Field crop: maize
Growth stage: 2
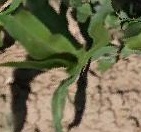
Species: maize